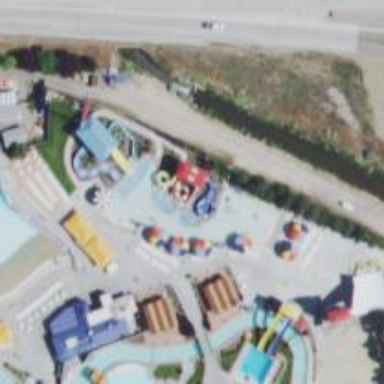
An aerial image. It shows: Water slide attraction.